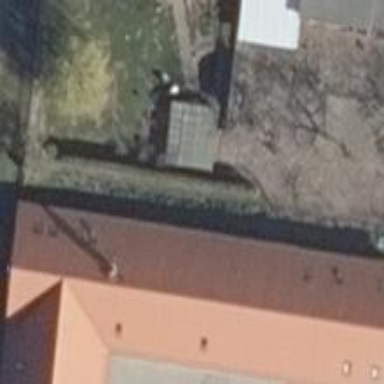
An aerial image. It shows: Part of building.